九年级 · 度量几何学
已知如图, $\triangle A B C$ 是等边三角形, 分别以点 $A 、 B 、 C$ 为圆心, $A B$ 长为半径作圆,得到弧 $A B 、 B C 、 A C, A E \perp B C, D$ 为 $A C$ 上任一点, 连接 $B D$, 则 $\frac{A E}{B D}=$ $\qquad$ .

    (第 15 题)

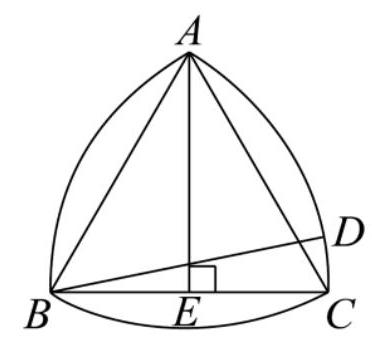
答案:  $\frac{\sqrt{3}}{2}$

解析: 根据等边三角形的三线合一得出 $B E=C E=\frac{1}{2} B C$, 设 $B C=x$, 则 $A B=B C=A C=x$, $B E=C E=\frac{1}{2} x$, 根据勾股定理得出 $A E=\frac{\sqrt{3}}{2} x$, 然后根据圆的定义可知 $B D=x$, 从而得出答案.

【详解】解: $\because \triangle A B C$ 是等边三角形, $A E \perp B C$,

$\therefore A B=B C=A C, \quad B E=C E=\frac{1}{2} B C$

设 $B C=x$

则 $A B=B C=A C=x, B E=C E=\frac{1}{2} x$

在 Rt $\triangle A E B$ 中, $A B^{2}=A E^{2}+B E^{2}$

$\therefore A E=\sqrt{A B^{2}-B E^{2}}=\sqrt{x^{2}-\left(\frac{1}{2} x\right)^{2}}=\frac{\sqrt{3}}{2} x$

$\because$ 点 $A 、 D 、 C$ 都在弧 $A C$ 上, 且弧 $A C$ 是以 $B$ 为圆心, $A B$ 长为半径作的圆,

$\therefore B D=B C=A B=x$

$\therefore \frac{A E}{B D}=\frac{\frac{\sqrt{3}}{2} x}{x}=\frac{\sqrt{3}}{2}$

故答案为: $\frac{\sqrt{3}}{2}$.

【点睛】本题考查了圆的概念, 等边三角形的性质以及勾股定理, 熟练掌握性质和概念是解题的关键.